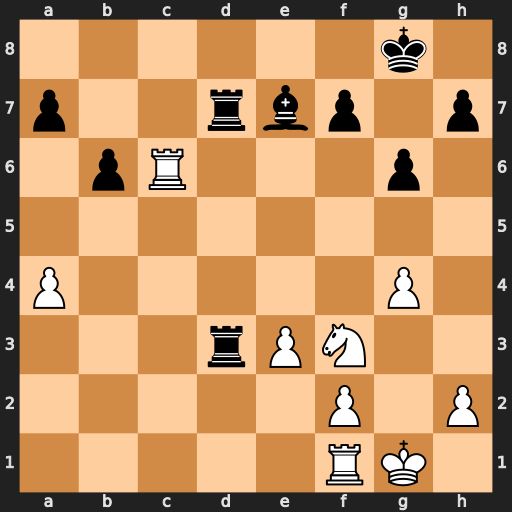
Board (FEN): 6k1/p2rbp1p/1pR3p1/8/P5P1/3rPN2/5P1P/5RK1
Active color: w
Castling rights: -
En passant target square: -
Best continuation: Ne5 R3d6 Rc8+ Rd8 Nc6 Rxc6 Rxc6